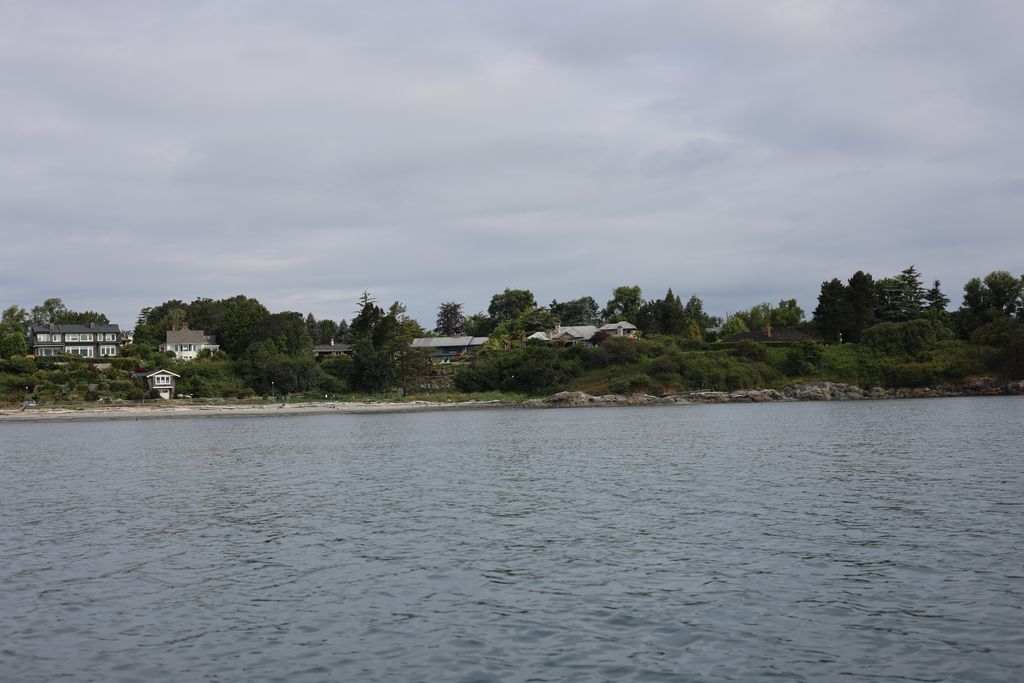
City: victoria